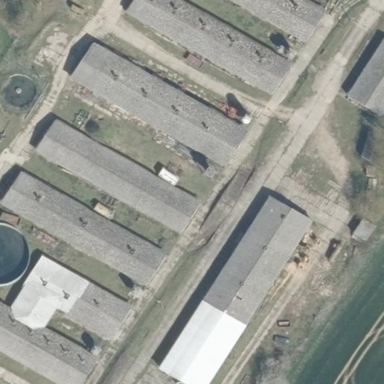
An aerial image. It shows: Farmyard area.